Field crop: maize
Growth stage: 2
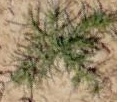
Species: salsola